Question: Main idea is - when values the of the slider are growing, more lines are dividing equal parts of the component and don't cross the lines of polygon (like it's in upper left corner of the picture). I want to do this with all the corners but now I only did it with one of them.
Can someone tell me what I need to change to get my lines to 1/3 of Width?
My values are good for 1/2 but not for 1/3, 'n' is a variable for slider.

My code:
'''
import java.awt.*;
import javax.swing.*;
import javax.swing.event.ChangeEvent;
import javax.swing.event.ChangeListener;
public class Mariusz extends JFrame {
private int n = 5;
private Color kolor = Color.RED;
MyComponent komponent = null;
private class MyComponent extends JComponent
{
protected void paintComponent (Graphics grafika)
{
grafika.setColor(kolor);
grafika.drawLine(getWidth() * 1/3, 0, 0, getHeight() * 1/3);
grafika.drawLine(0, getHeight() * 1/3, getWidth() * 1/3, getHeight());
grafika.drawLine(getWidth() * 1/3, getHeight(),getWidth(), getHeight() * 1/3);
grafika.drawLine(getWidth(), getHeight() * 1/3, getWidth() * 1/3, 0);
for (int i = 0; i < n ; i++)
{
if (i <= n / 3)
{
grafika.drawLine(getWidth() * i /n, 0, getWidth() * i /n, (getHeight() - getHeight() * 2/3 ) - getHeight() * i / n); //lewy gorny
grafika.drawLine( getWidth() * i / n,(getHeight() - getHeight() * 2/3 ) + getHeight() * i / n + getHeight() *1/3, getWidth() * i / n, getHeight() );
}
if (i > n / 3)
{
grafika.drawLine(getWidth() * i / n , 0, getWidth() * i /n, getHeight() * 2 * i /n / 3 - getHeight() * 1 /3 );
}
}
}
}
public Mariusz(String string)
{
super(string);
setDefaultCloseOperation(EXIT_ON_CLOSE);
Toolkit kit = Toolkit.getDefaultToolkit();
Dimension d = kit.getScreenSize();
setBounds( d.width / 4, d.height / 4, d.width / 2, d.height / 2);
add (komponent = new MyComponent());
JPanel panel = new JPanel(new BorderLayout());
add(panel,BorderLayout.SOUTH);
final JSlider slider = new JSlider(3,40,n);
slider.addChangeListener(new ChangeListener() {
@Override
public void stateChanged(ChangeEvent e) {
// TODO Auto-generated method stub
n = slider.getValue();
komponent.repaint();
}
});
panel.add(slider);
setVisible(true);
}
public static void main(String[] args)
{
// TODO Auto-generated method stub
EventQueue.invokeLater(new Runnable() {
public void run() {
new Mariusz("triangles");
}
});
}
}
'''
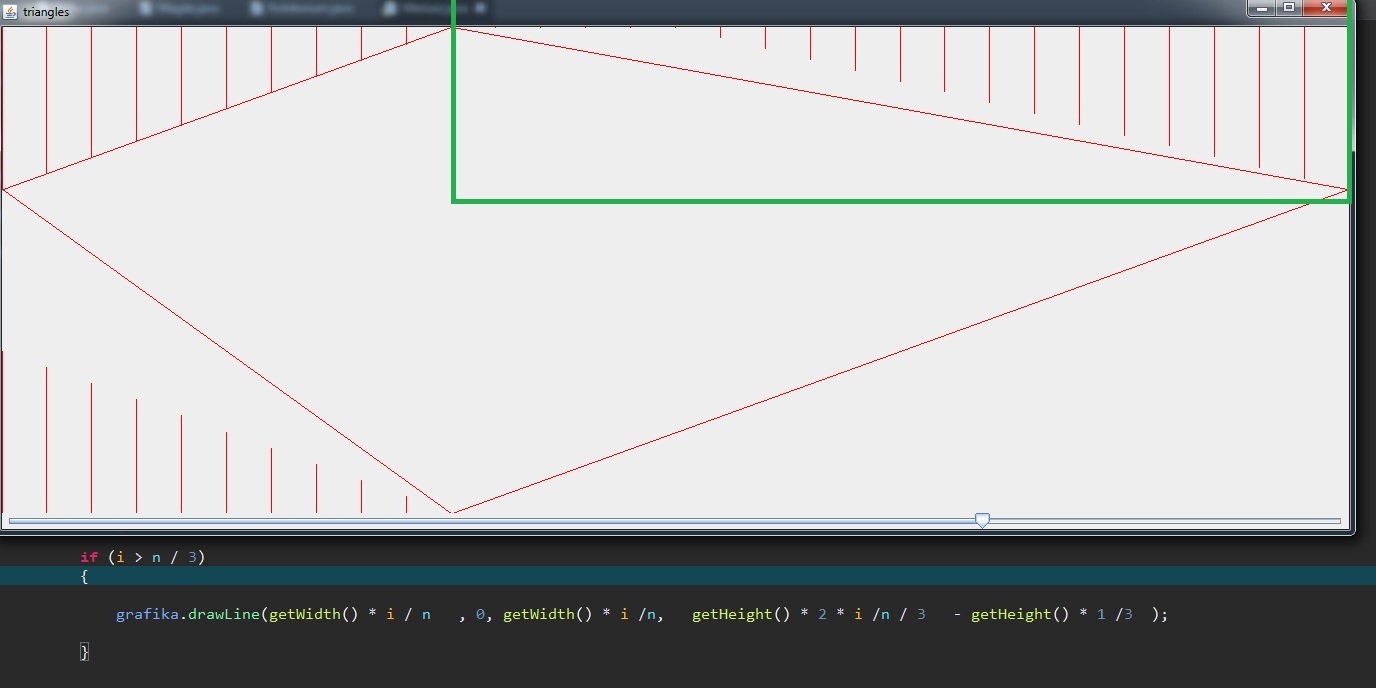
Answer: Your approach is ad-hoc and I cant follow that it will suceed in other measures (4/5 etc).
Heres an approach thats based on similar triangles:
starting from the upper right and working backwards:
'''
h1/h2=(2*w/3)/(2*w/3-(1/n)*(2*w/3))
'''
thus
'''
h2=h1/(.....)
'''
where h1=h/3.
Converting this to code
'''
double f=2./3, f2=1-f;
g2.setColor(Color.blue);
for (int i=n-1; i>-1; i--)
{
grafika.drawLine(getWidth() * (n-i) / n, 0, getWidth() * (n-i)/n,
(int)((getHeight()/ 3)/(f/(f-1.*i/n))) );
}
'''
For the upper left we work the same way but with factor f2:
'''
g2.setColor(Color.green);
for (int i=0; i<n; i++)
{
grafika.drawLine(getWidth() * i / n , 0, getWidth() * i /n, (int)((getHeight()/ 3)/(f2/(f2-1.*i/n))) );
}
'''
The same for the lower left:
'''
g2.setColor(Color.magenta);
for (int i=0; i<n; i++)
{
grafika.drawLine(getWidth() * i / n , getHeight()-(int)((2*getHeight()/ 3)/(f2/(f2-1.*i/n))), getWidth() * i /n, getHeight() );
}
'''
and lower right
'''
g2.setColor(Color.black);
for (int i=n-1; i>-1; i--)
{
grafika.drawLine(getWidth() * (n-i) / n , getHeight()-(int)((2*getHeight()/ 3)/(f/(f-1.*i/n))), getWidth() * (n-i) /n, getHeight() );
}
'''
If you want a 4/5 measure for example you would have to change f=4./5 and all the 2*getHeight()/3 to 4*getHeight()/5(getHeight()/3 to getHeight()/5 etc).